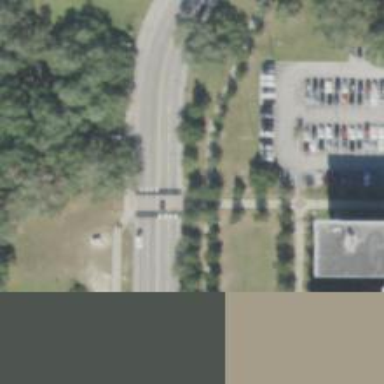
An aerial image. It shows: Footway along the parkway.